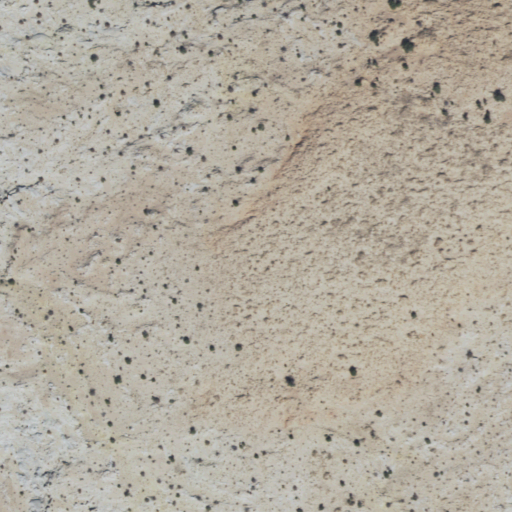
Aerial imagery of mountain in Utah named Red Mesa containing shrub and barren land